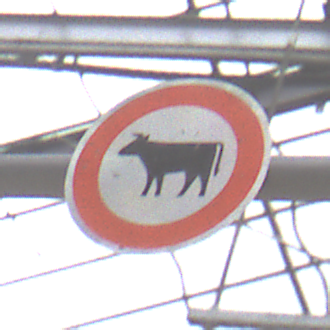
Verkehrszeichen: VerbotViehtrieb
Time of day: Midday
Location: Roofed (Special)
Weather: Overcast
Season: NotSpecified
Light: Natural